Question: I am trying to generate a heatmap table using ggplot in . My data looks this:
'''
dt <- cbind(rbinom(1:10,100,0.9), rbinom(1:10,100,0.5), rbinom(1:10,100,0.2), rbinom(1:10,100,0.05)
colnames(dt) <- c("A","B","C","D")
'''
I want to use different gradient colors for each category to emphasize the importance of each value. Since the range of values is large, the smaller number will be colored almost same. That's why, I want to use different colors. My code is here:
'''
library(dplyr)
library(ggplot2)
library(reshape2)
library(scales)
dt <- cbind(rbinom(1:10,100,0.9), rbinom(1:10,100,0.5), rbinom(1:10,100,0.2), rbinom(1:10,100,0.01))
colnames(dt) <- c("A","B","C","D")
dt <- melt(dt)
dt %>%
ggplot(aes(Var2,Var1)) +
geom_tile(aes(fill = value), colour = "white") +
geom_text(aes(fill = dt$value, label = dt$value, 3), size = 4) +
scale_fill_gradient2(low = "green", mid = "yellow", high = "red", midpoint = 0.05) +
theme(panel.grid.major.x = element_blank(),
panel.grid.minor.x = element_blank(),
panel.grid.major.y = element_blank(),
panel.grid.minor.y = element_blank(),
panel.background = element_rect(fill = "white"),
axis.text.x = element_text(angle = 45, hjust = 1, vjust = 1, size = 10, face = "bold"),
plot.title = element_text(size = 20, face = "bold"),
axis.text.y = element_text(size = 10, face = "bold")) +
ggtitle("Heatmap Table") +
theme(legend.title = element_text(face = "bold", size = 14)) +
scale_x_discrete(name = "") +
scale_y_discrete(name = "") +
labs(fill = "Heatmap")
'''
The plot looks like this:

The colors should be gradient in each category. I really appreciate any help.
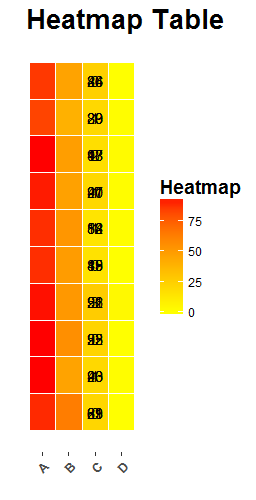
Answer: Assuming I'm interpreting your question correctly, I changed the variable that is mapped to fill. Instead of the raw value you have, I grouped by Var2 and calculated a relative value, so each value is scaled compared to the other values in its group---e.g. how does this value compare to all others in group A.
I also took out the 3 from your 'geom_text' 'aes' because it seemed like a typo. That lets the text geoms each take the same positions as the corresponding tiles.
One drawback to this approach is that the labels on the legend don't have a lot of meaning now, or at least would need some explanation to say that values are scaled against their group.
: I'm changing the midpoint in the color gradient to 0.5 instead of the previous 0.05, so the minimum colors still show after scaling values.
'''
library(dplyr)
library(ggplot2)
library(reshape2)
library(scales)
dt <- cbind(rbinom(1:10,100,0.9), rbinom(1:10,100,0.5), rbinom(1:10,100,0.2), rbinom(1:10,100,0.01))
colnames(dt) <- c("A","B","C","D")
dt <- melt(dt)
dt %>%
group_by(Var2) %>%
# make a variable for the value scaled in relation to other values in that group
mutate(rel_value = value / max(value)) %>%
ggplot(aes(Var2,Var1)) +
geom_tile(aes(fill = rel_value), colour = "white") +
# take out dt$...
# take out 3 from aes
geom_text(aes(label = value), size = 4) +
scale_fill_gradient2(low = "green", mid = "yellow", high = "red", midpoint = 0.5) +
theme(panel.grid.major.x = element_blank(),
panel.grid.minor.x = element_blank(),
panel.grid.major.y = element_blank(),
panel.grid.minor.y = element_blank(),
panel.background = element_rect(fill = "white"),
axis.text.x = element_text(angle = 45, hjust = 1, vjust = 1, size = 10, face = "bold"),
plot.title = element_text(size = 20, face = "bold"),
axis.text.y = element_text(size = 10, face = "bold")) +
ggtitle("Heatmap Table") +
theme(legend.title = element_text(face = "bold", size = 14)) +
scale_x_discrete(name = "") +
scale_y_discrete(name = "") +
labs(fill = "Heatmap")
'''

Created on 2018-04-16 by the <URL>.